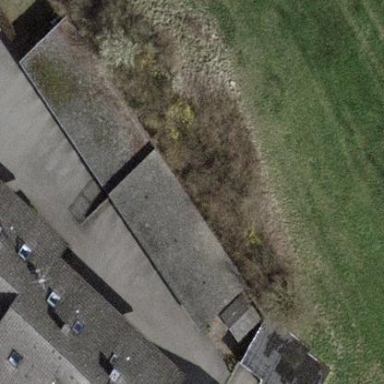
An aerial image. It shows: Group of garages.